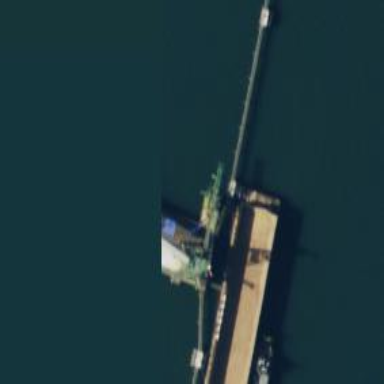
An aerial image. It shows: Man-made pier.